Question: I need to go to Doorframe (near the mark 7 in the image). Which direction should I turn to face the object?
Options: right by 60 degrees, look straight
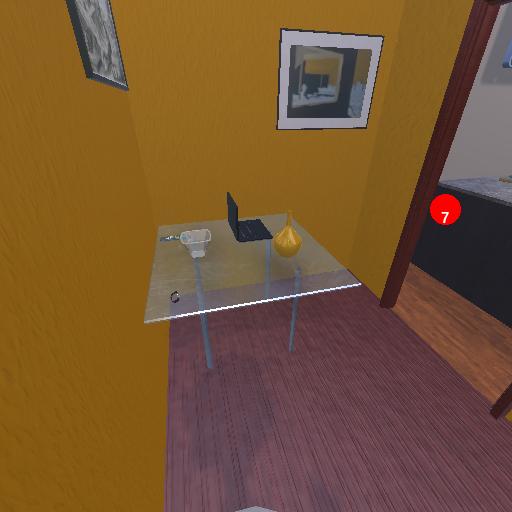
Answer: right by 60 degrees